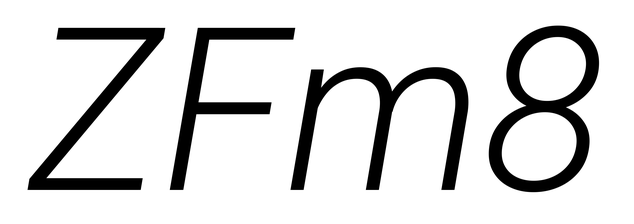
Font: Roboto-Italic_Light_Italic